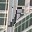
Label: 1